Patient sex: M
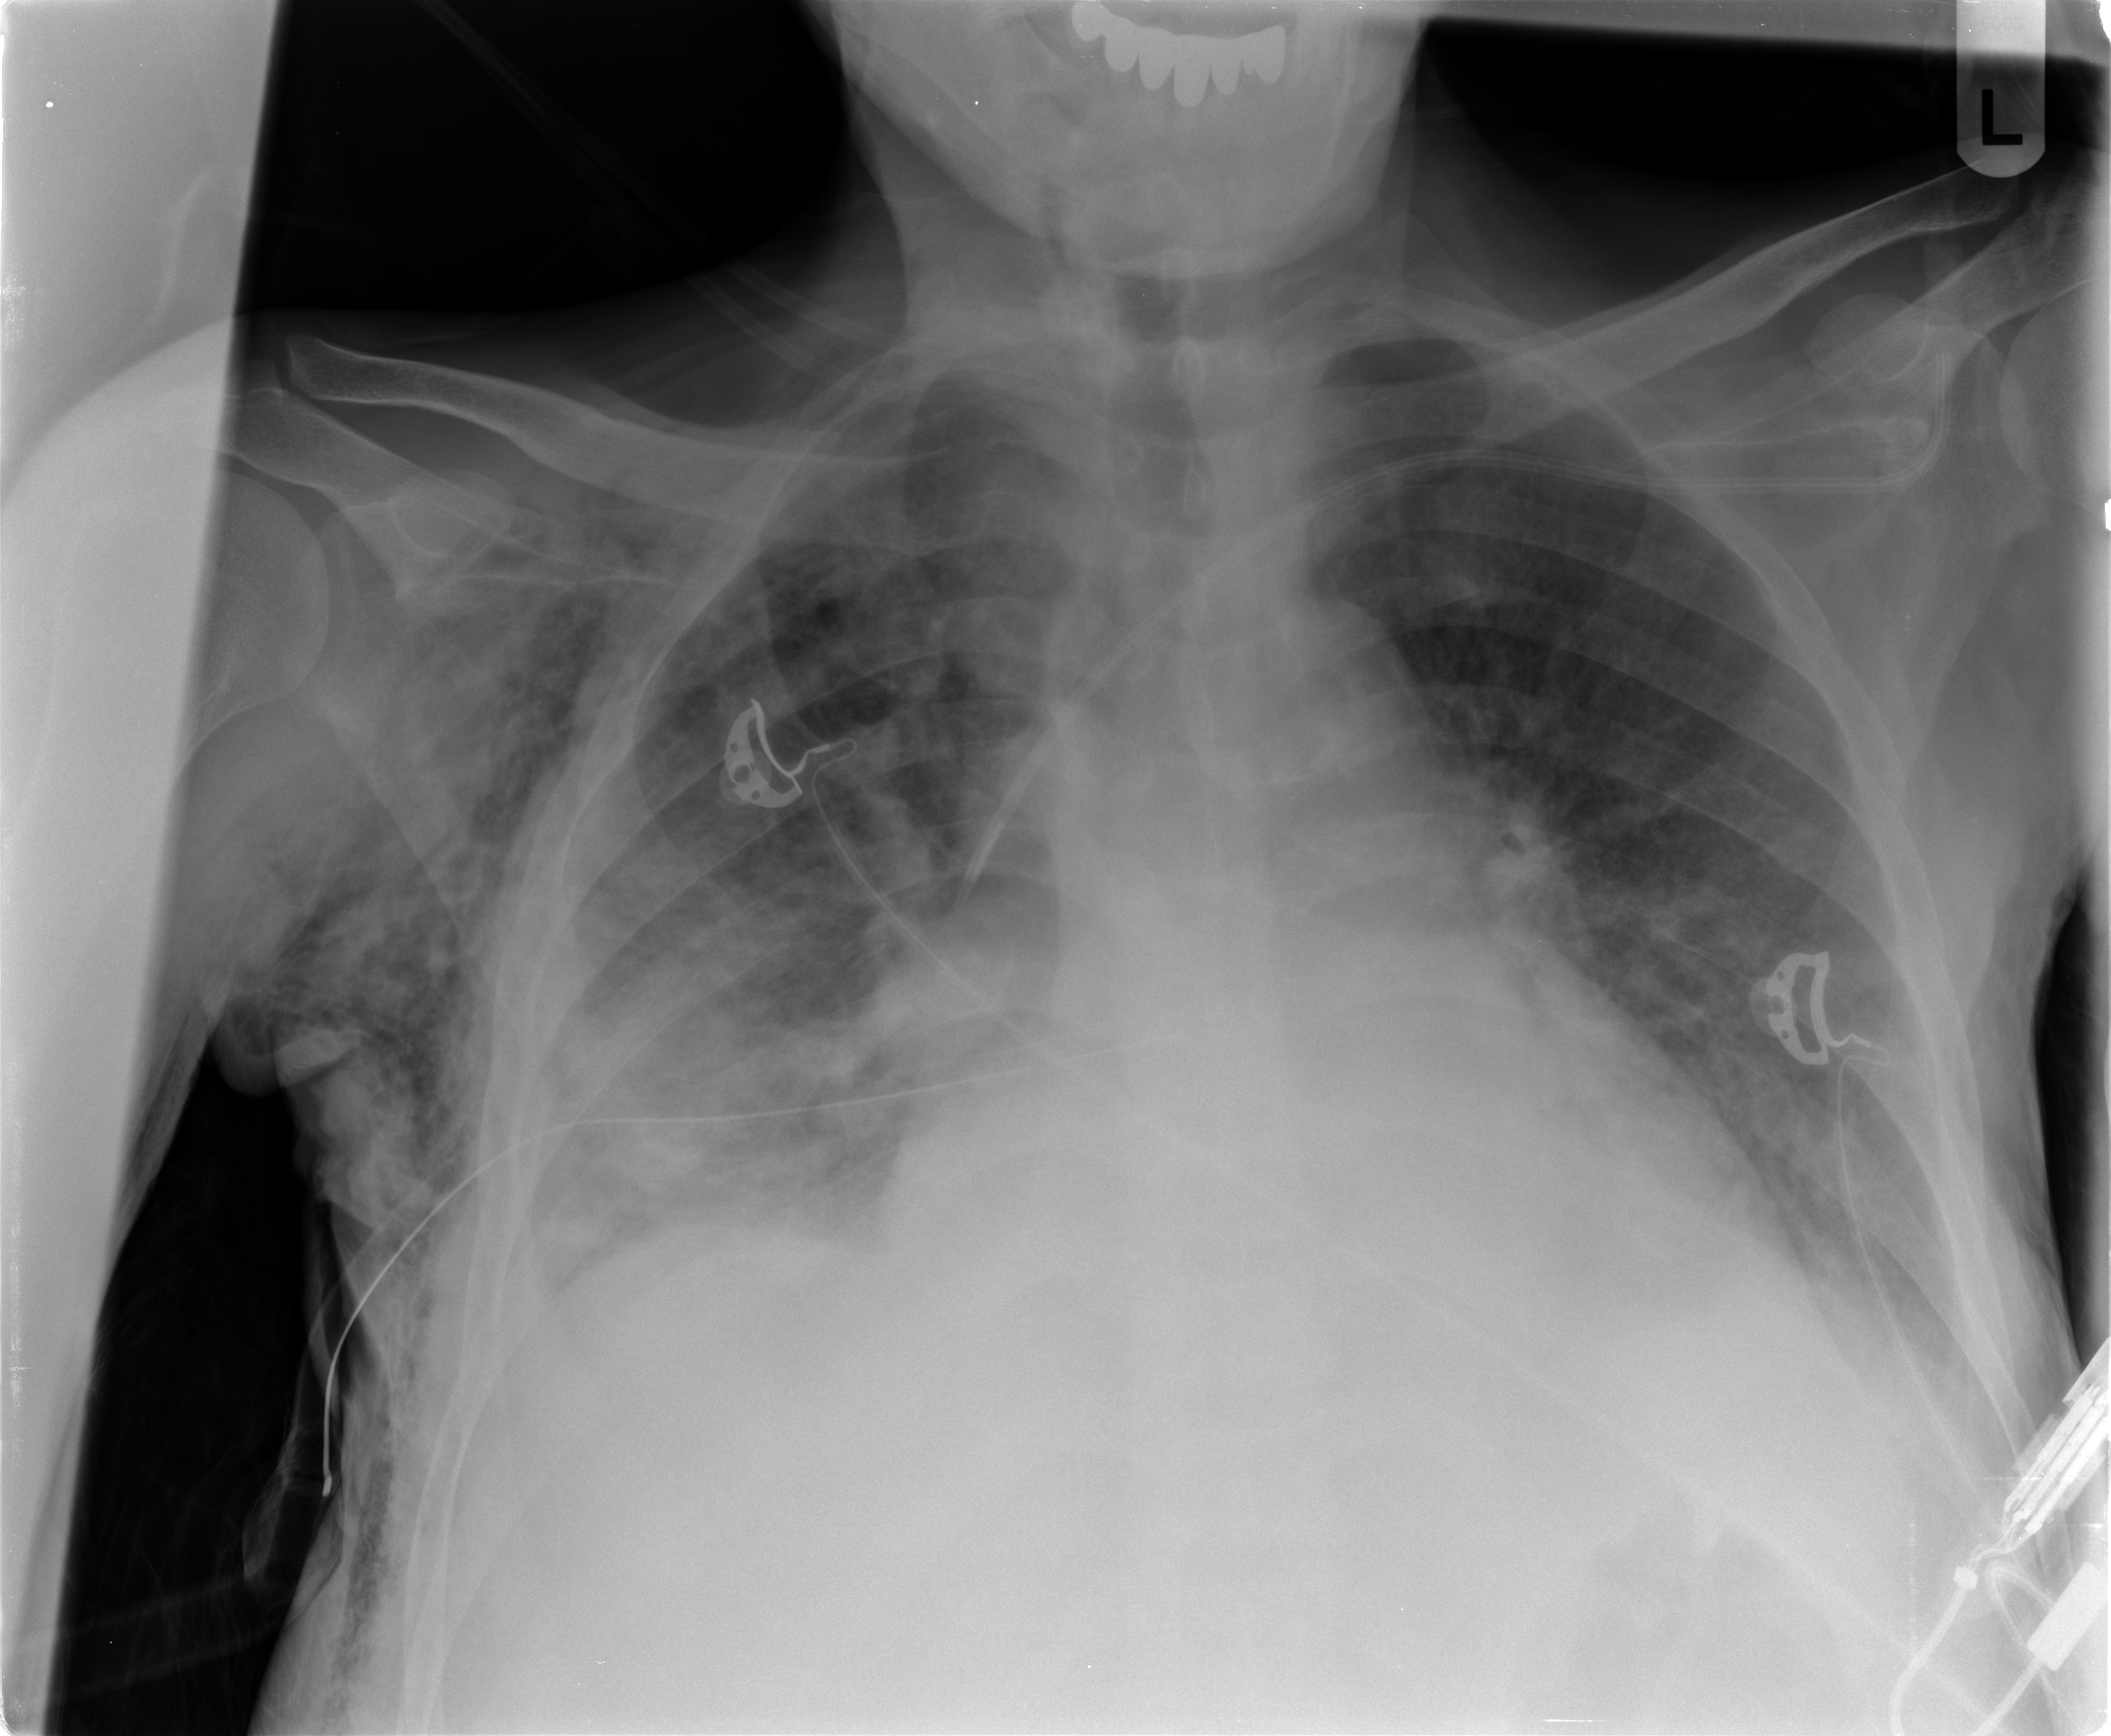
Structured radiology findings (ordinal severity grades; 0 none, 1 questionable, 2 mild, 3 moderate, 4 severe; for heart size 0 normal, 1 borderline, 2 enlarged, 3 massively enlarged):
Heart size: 2
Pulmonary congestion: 2
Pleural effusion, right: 2
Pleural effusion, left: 0
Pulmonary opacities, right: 1
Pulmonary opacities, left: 1
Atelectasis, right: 2
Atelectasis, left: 2